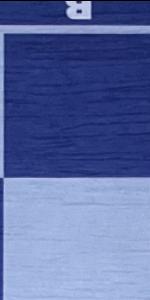
Label: Empty